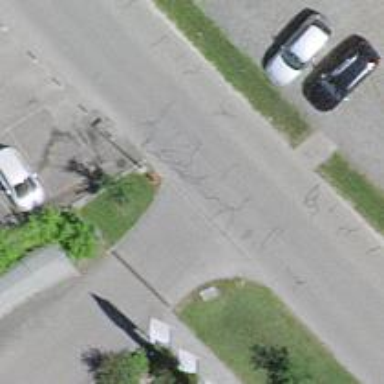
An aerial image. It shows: Unclassified road with asphalt surface.